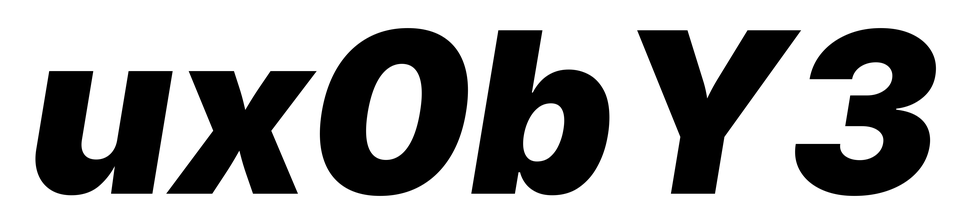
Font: Inter-Italic_Black_Italic